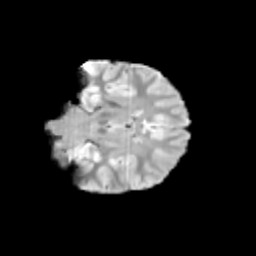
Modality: T2w
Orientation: coronal
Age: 10
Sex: female
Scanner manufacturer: siemens
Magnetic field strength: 3 T
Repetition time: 3.8 s
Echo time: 0.07 s